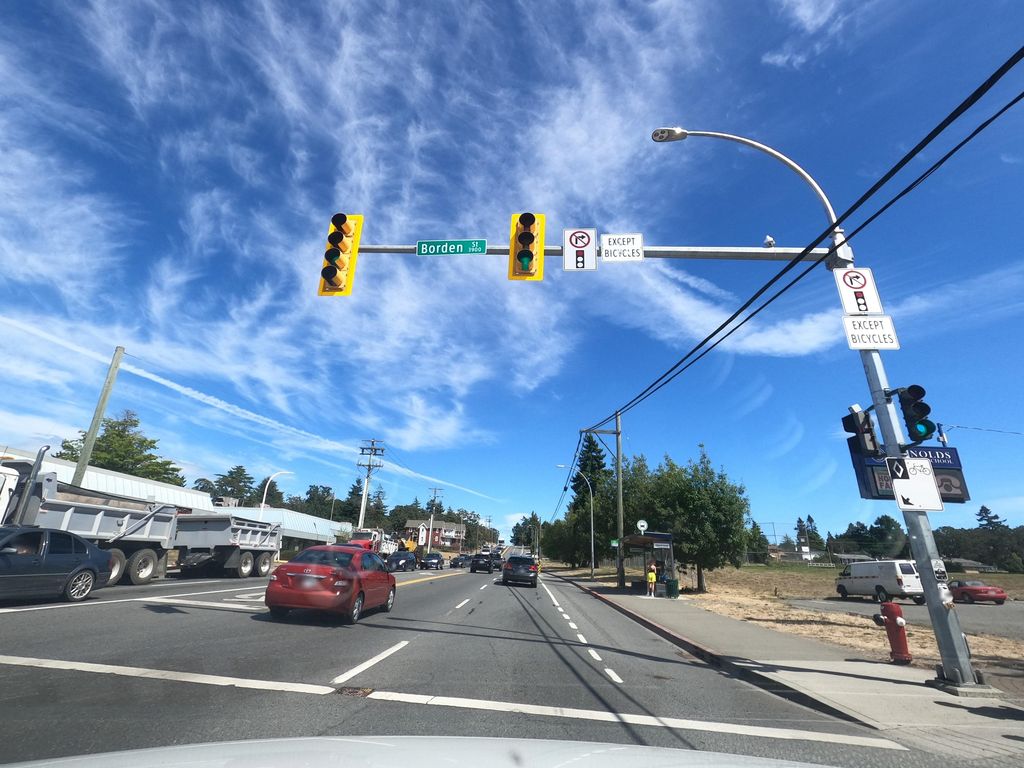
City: victoria